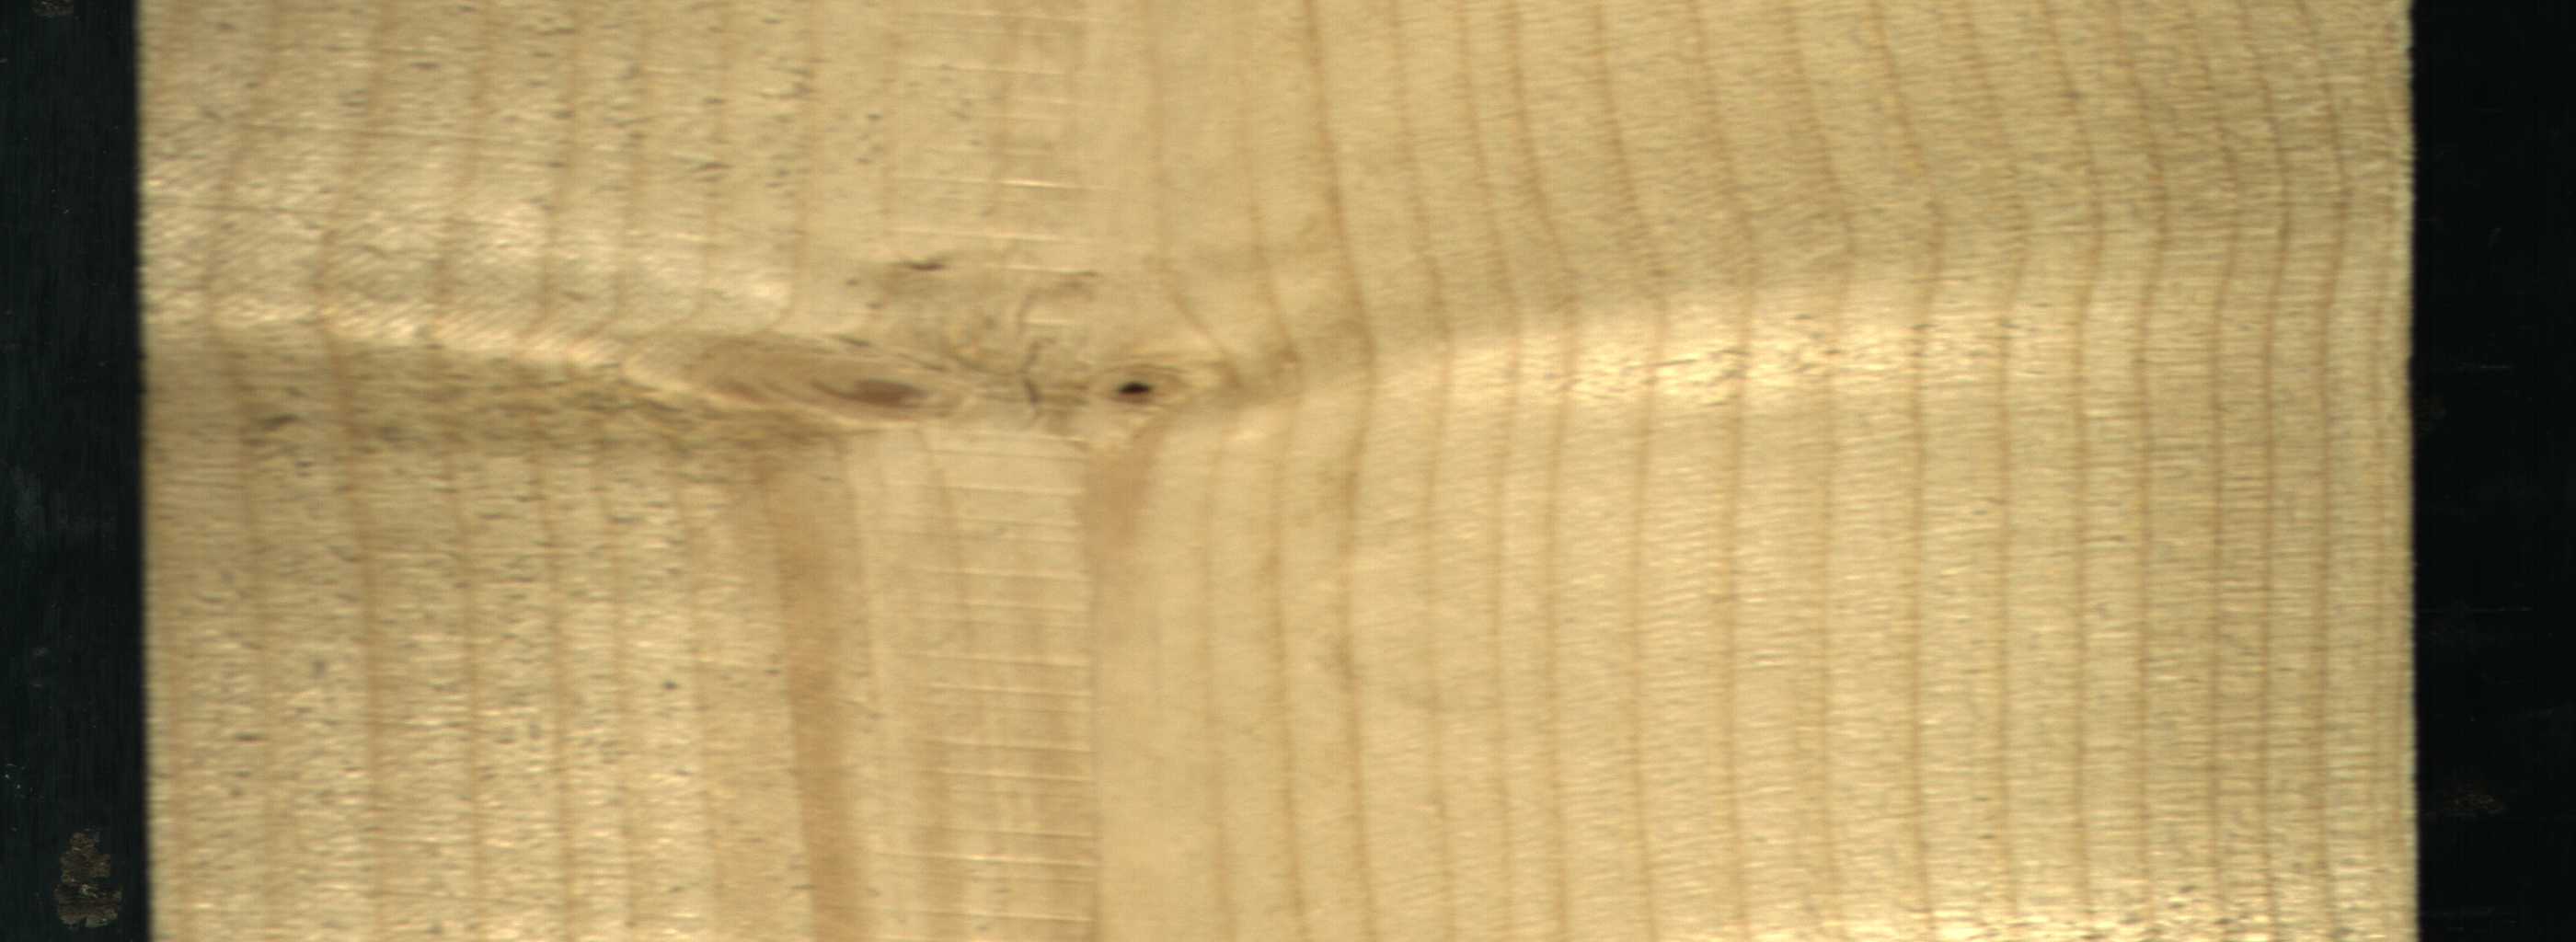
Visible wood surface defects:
Live_Knot
Live_Knot
Live_Knot
Live_Knot